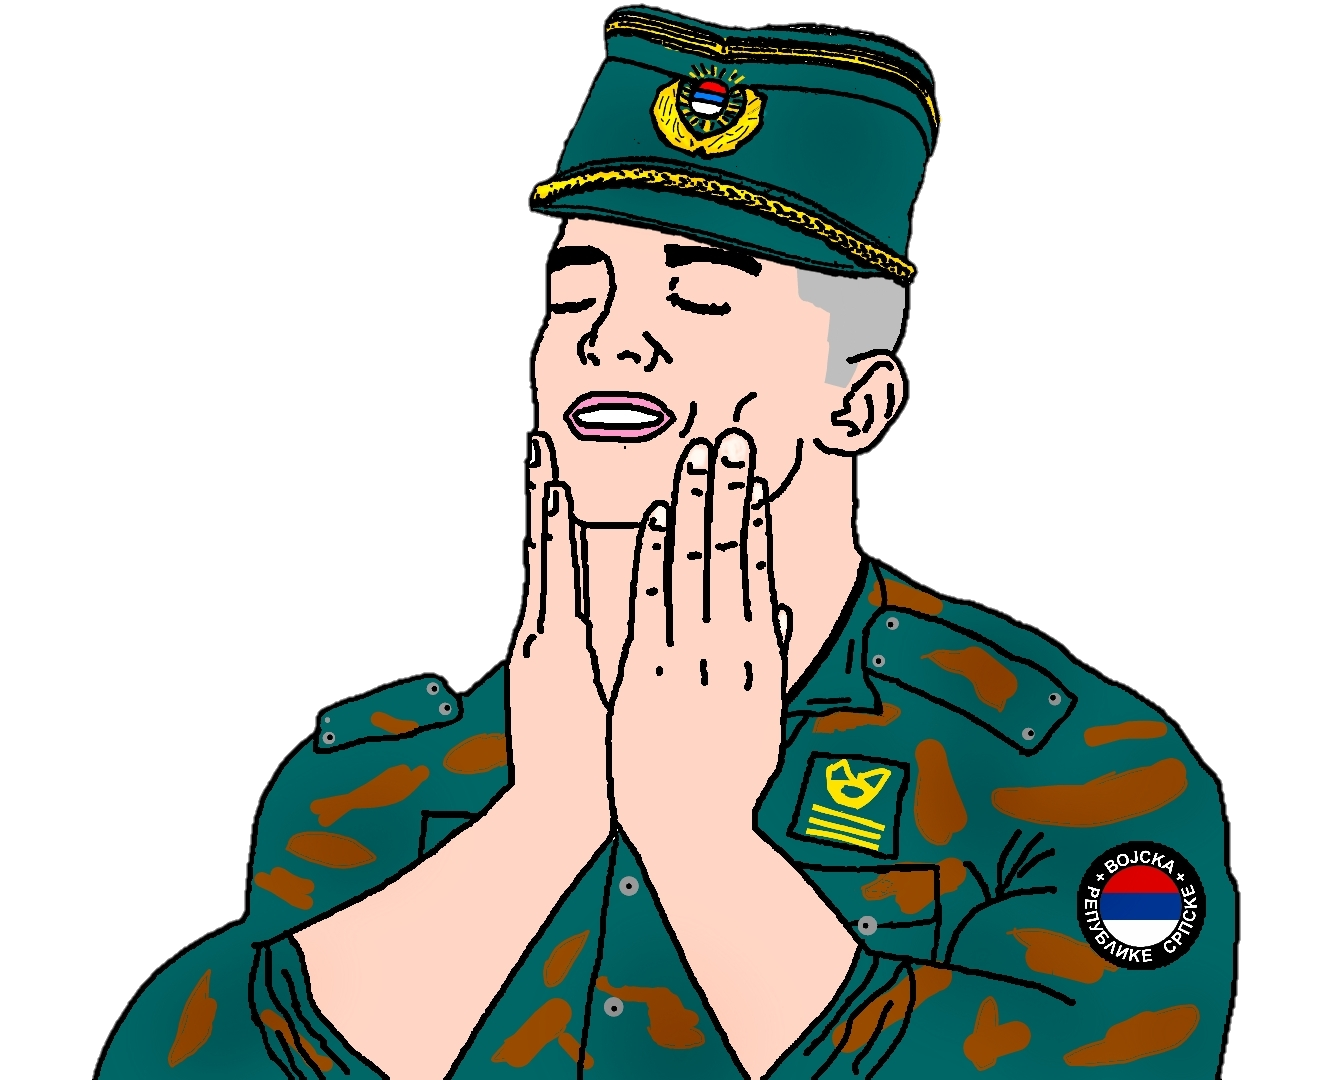
Label: 5_Feels_Good